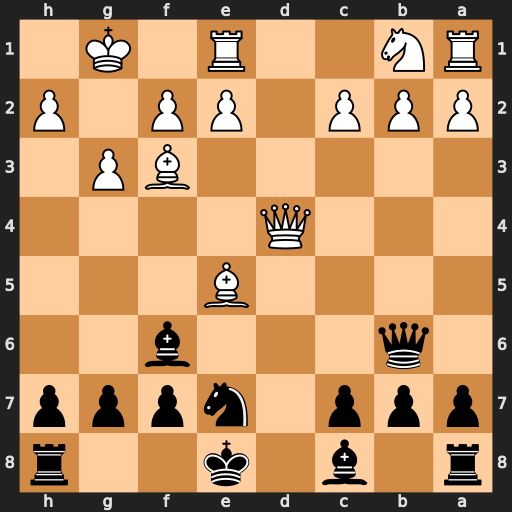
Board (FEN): r1b1k2r/ppp1nppp/1q3b2/4B3/3Q4/5BP1/PPP1PP1P/RN2R1K1
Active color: b
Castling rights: kq
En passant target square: -
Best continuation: Qxd4 Bxd4 Bxd4